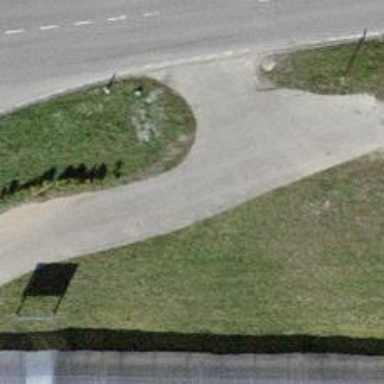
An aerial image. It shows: Asphalt track with grade1 quality.